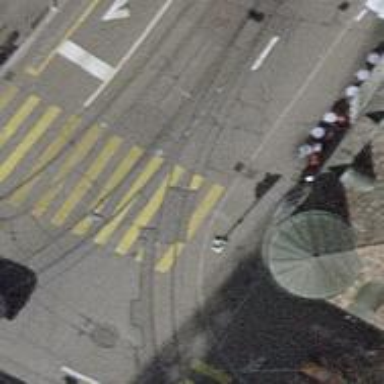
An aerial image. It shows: Crossing with zebra markings controlled by traffic signals.